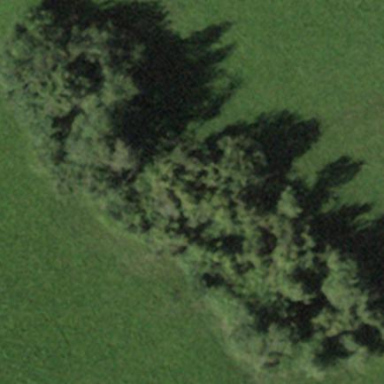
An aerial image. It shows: Patch of scrub vegetation.